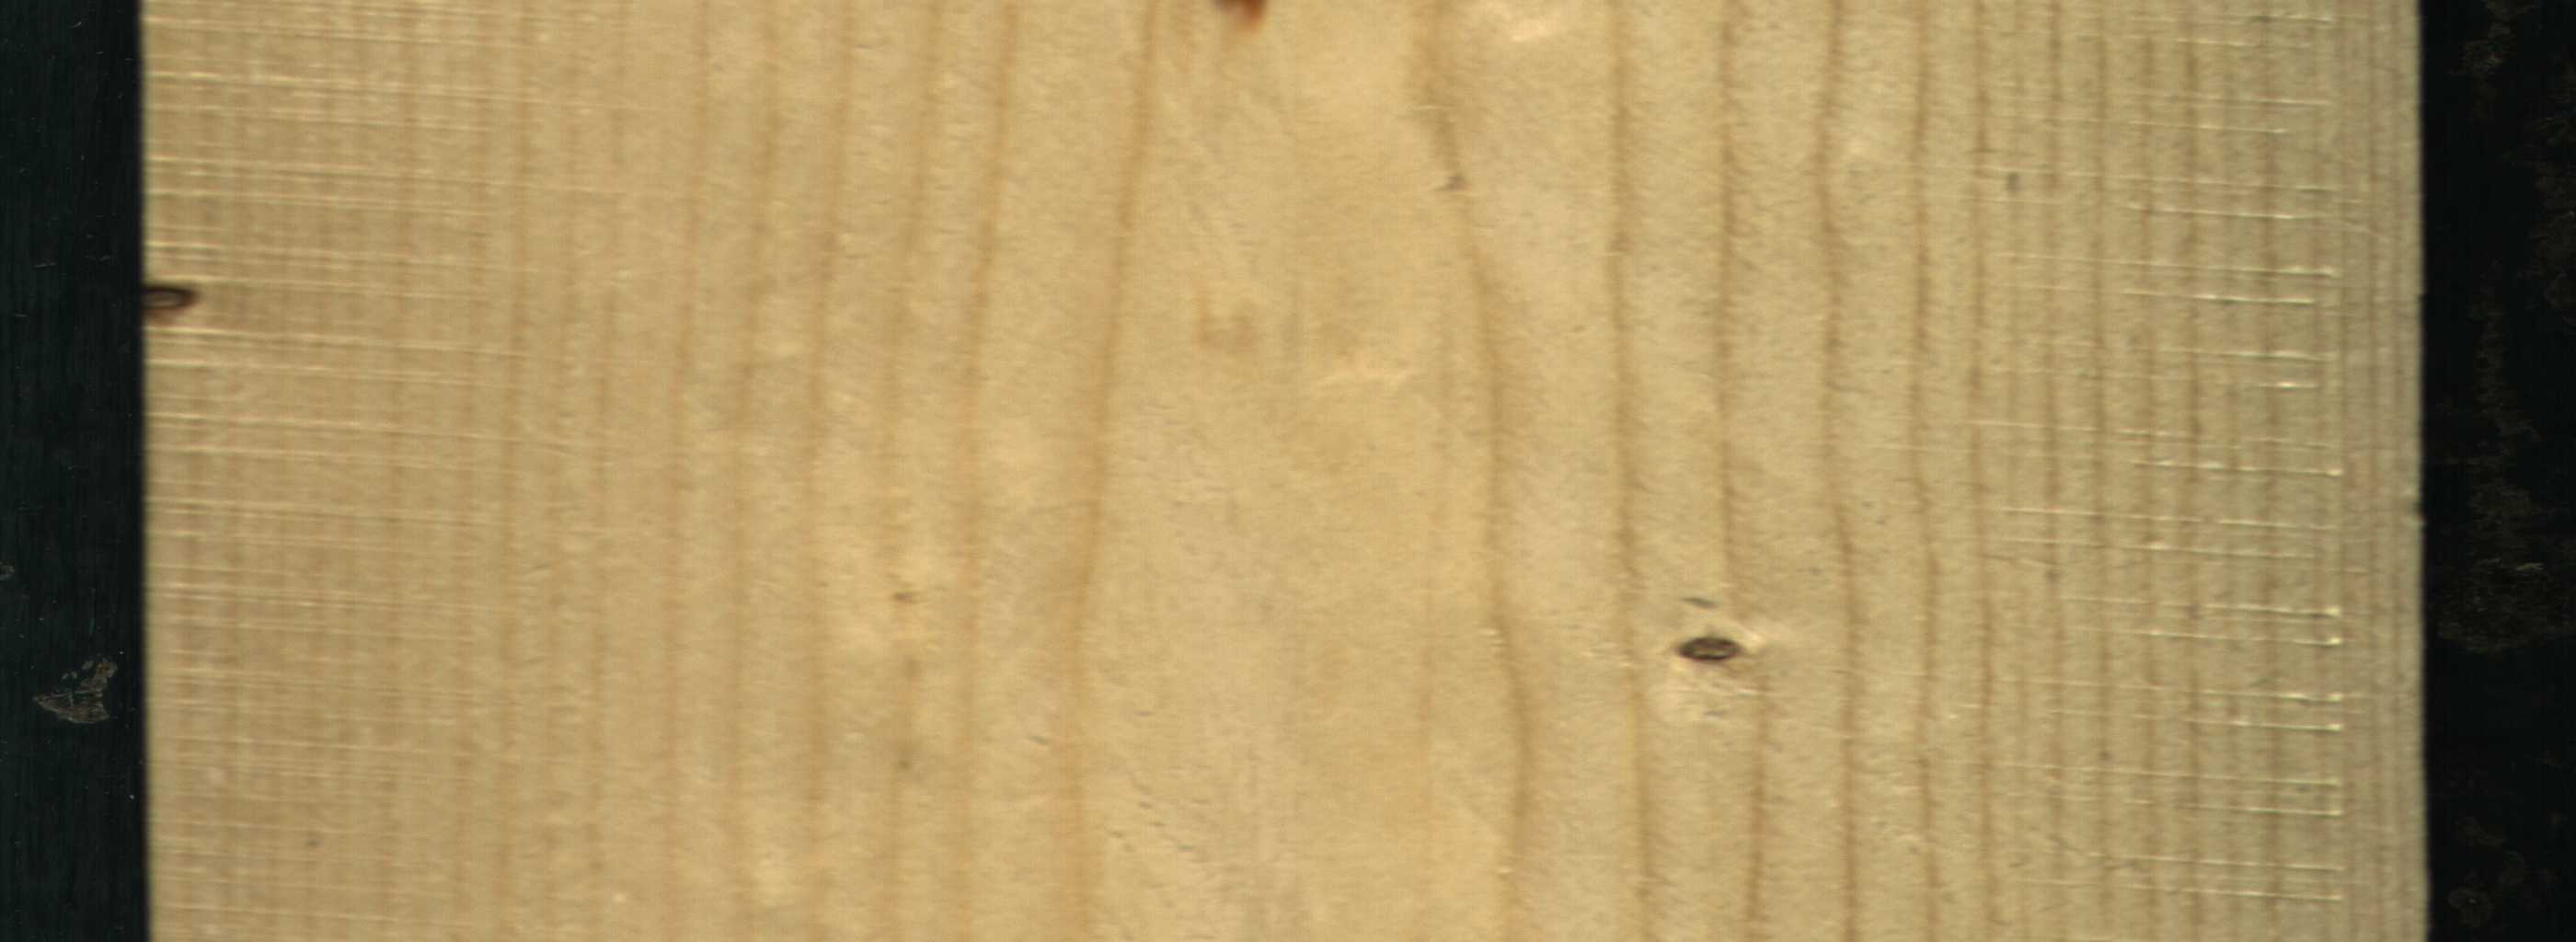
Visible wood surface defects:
resin
Dead_Knot
Dead_Knot